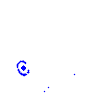
Particle: electron